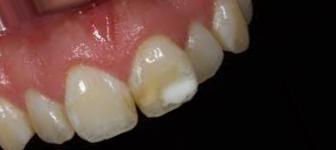
Condition: Tooth Discoloration